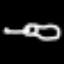
Label: frog